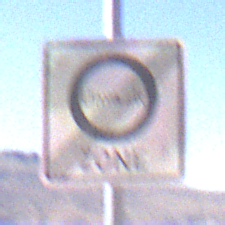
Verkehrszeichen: EndeUmweltzone
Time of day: Midday
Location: Outdoor (Nature)
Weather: Clear
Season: NotSpecified
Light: Natural